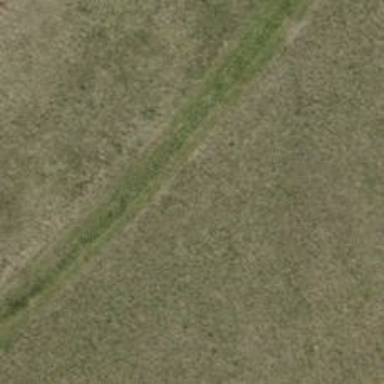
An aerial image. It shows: Ground path.